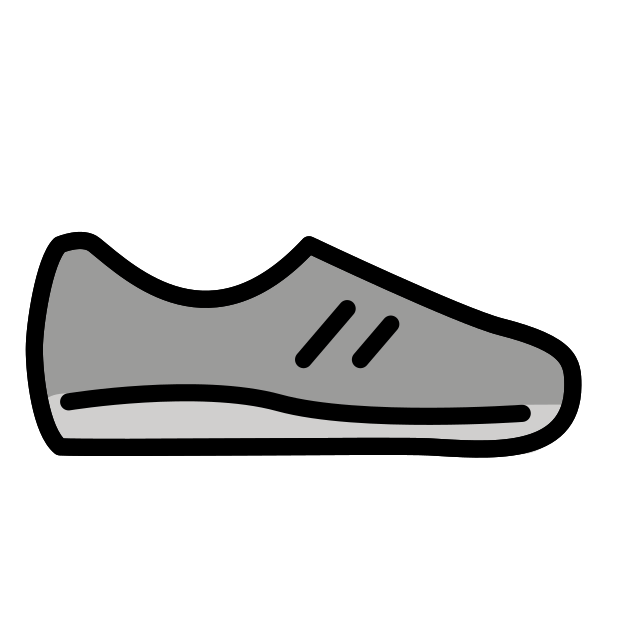
Emoji: 👟
Name: athletic shoe
Unicode: 0x1f45f